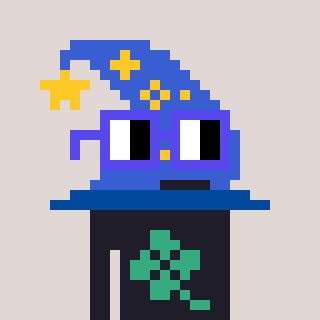
a pixel art character with square blue glasses, a wizard hat-shaped head and a grayscale-colored body on a warm background